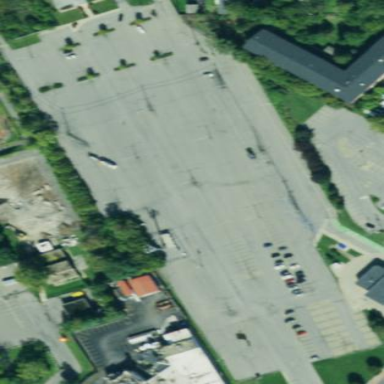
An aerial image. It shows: Park and ride parking facility with surface parking.